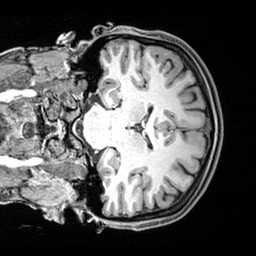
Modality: T1w
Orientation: coronal
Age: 23
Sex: female
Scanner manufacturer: siemens
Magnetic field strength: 3 T
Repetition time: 2.4 s
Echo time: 0.00217 s